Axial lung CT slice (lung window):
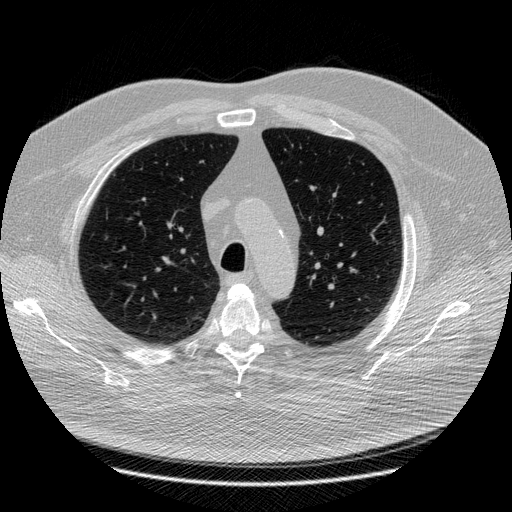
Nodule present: no